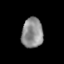
Tissue: lung
Cell type: Endothelial cells
Senescence score: 0.1734
Nuclear area (px): 630
Mean DAPI intensity: 140.424